Field crop: maize
Growth stage: 2
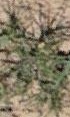
Species: salsola